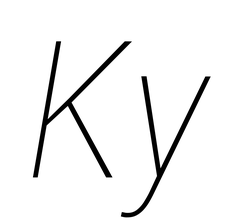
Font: Roboto-Italic_Condensed_Thin_Italic